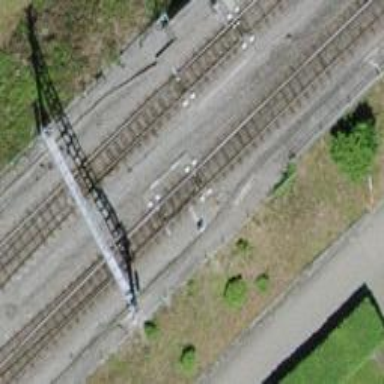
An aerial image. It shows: Railway switch.